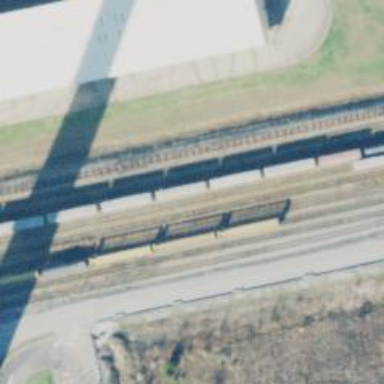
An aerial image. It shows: Railway spur service.